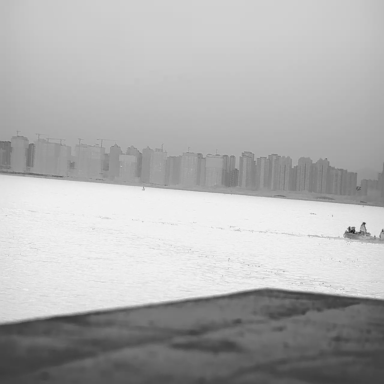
There is a bulk_carrier in the infrared image.